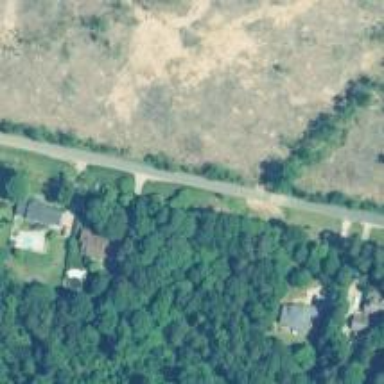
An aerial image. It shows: Driveway leading to service road.